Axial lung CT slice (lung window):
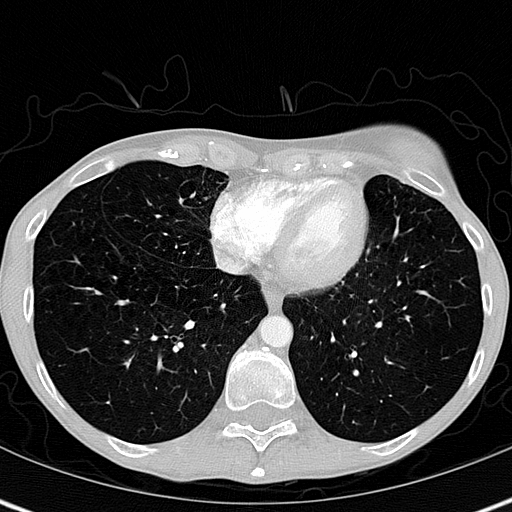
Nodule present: no